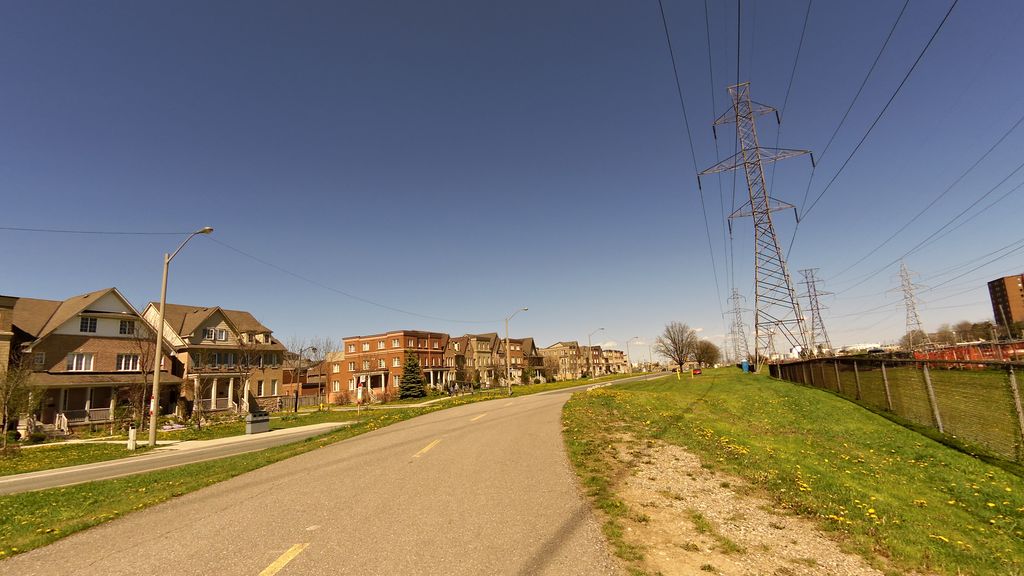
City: toronto